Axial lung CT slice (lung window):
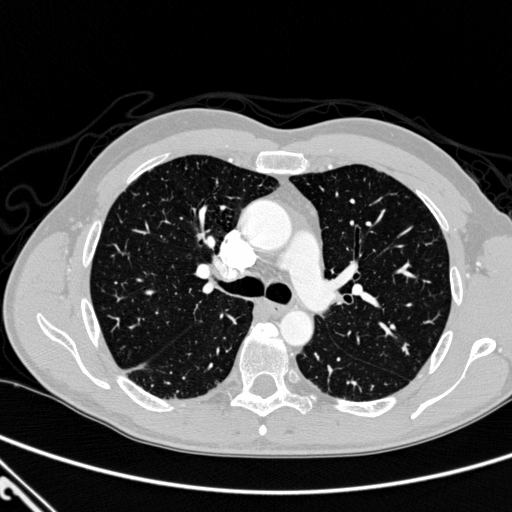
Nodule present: no